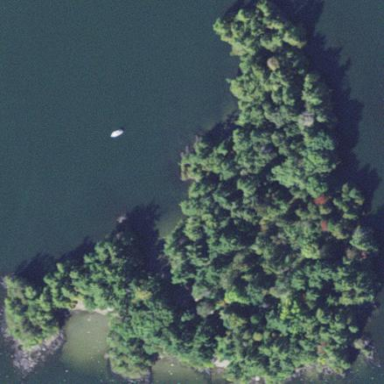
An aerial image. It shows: Islet surrounded by woodland.